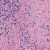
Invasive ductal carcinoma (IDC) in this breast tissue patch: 1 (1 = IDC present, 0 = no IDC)